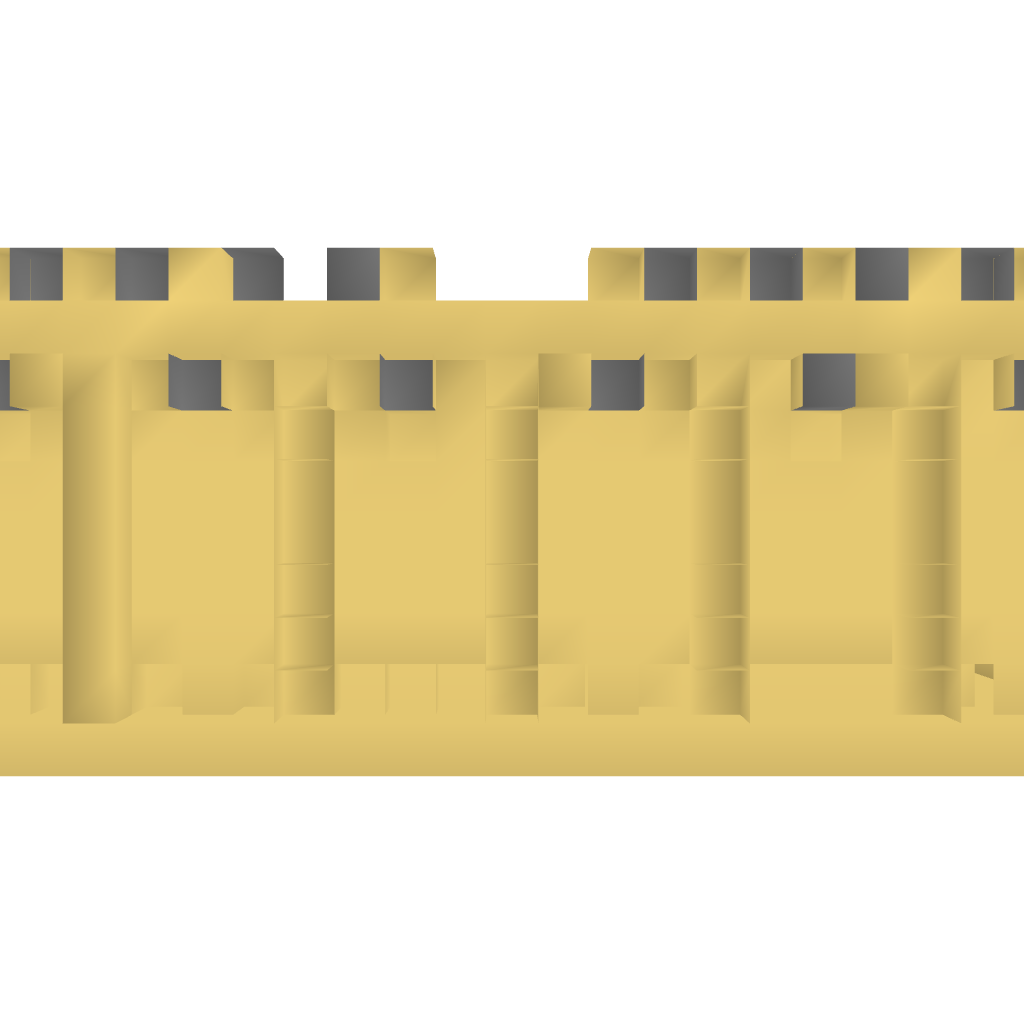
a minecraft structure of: Desert city canton good quality